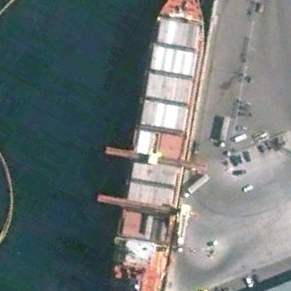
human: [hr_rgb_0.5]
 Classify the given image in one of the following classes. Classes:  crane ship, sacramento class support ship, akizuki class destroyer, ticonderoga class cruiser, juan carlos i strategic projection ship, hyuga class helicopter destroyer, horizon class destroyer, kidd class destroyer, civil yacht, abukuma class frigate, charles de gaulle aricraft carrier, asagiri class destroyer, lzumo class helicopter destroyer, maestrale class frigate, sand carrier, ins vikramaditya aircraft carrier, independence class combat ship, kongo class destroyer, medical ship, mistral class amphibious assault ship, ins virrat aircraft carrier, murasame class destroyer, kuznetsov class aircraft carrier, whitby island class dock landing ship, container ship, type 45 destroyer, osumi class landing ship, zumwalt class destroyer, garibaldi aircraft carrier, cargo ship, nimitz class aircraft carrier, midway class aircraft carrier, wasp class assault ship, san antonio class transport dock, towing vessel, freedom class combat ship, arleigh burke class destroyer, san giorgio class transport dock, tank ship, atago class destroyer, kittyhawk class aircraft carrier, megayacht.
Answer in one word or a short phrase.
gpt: Container ship